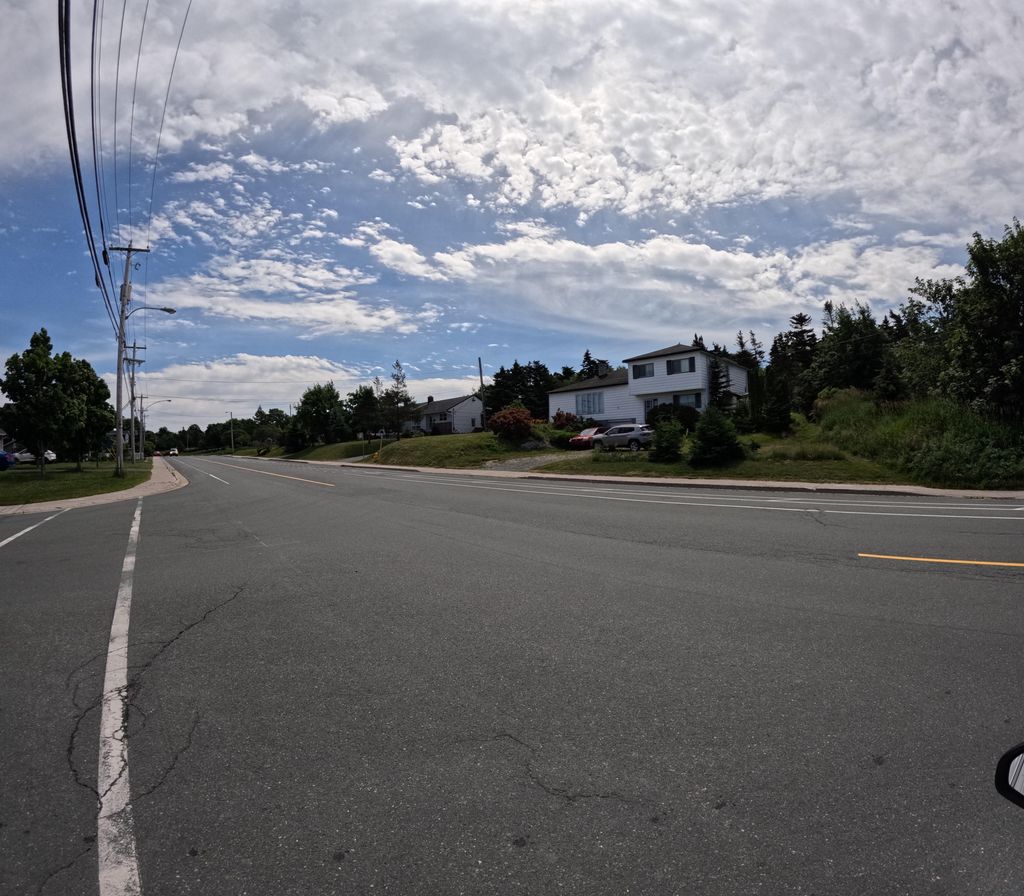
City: st_johns